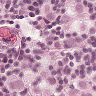
Metastatic tissue present: yes